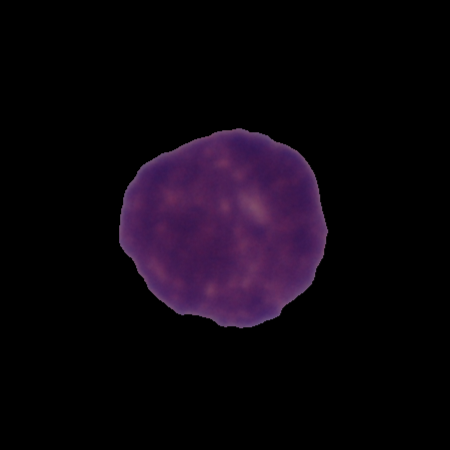
Label: cancer